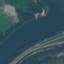
Land use / land cover class: River